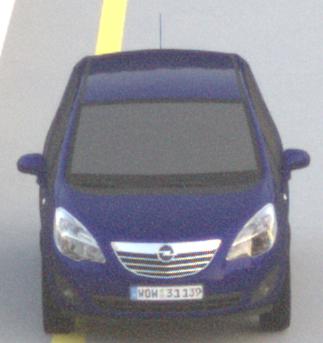
Make: Opel
Model: Meriva 1.4
Detailed model: Meriva (B)
Model produced from: 2010/05
Model produced until: 2013/11
Doors: 5
Color: blue
Road condition: dry road
Daytime: sunrise or sunset
Contrast: low contrast